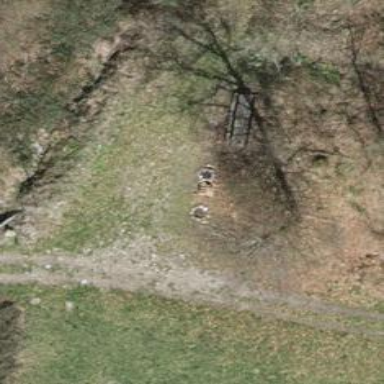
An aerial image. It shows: Picnic table located in leisure land area.